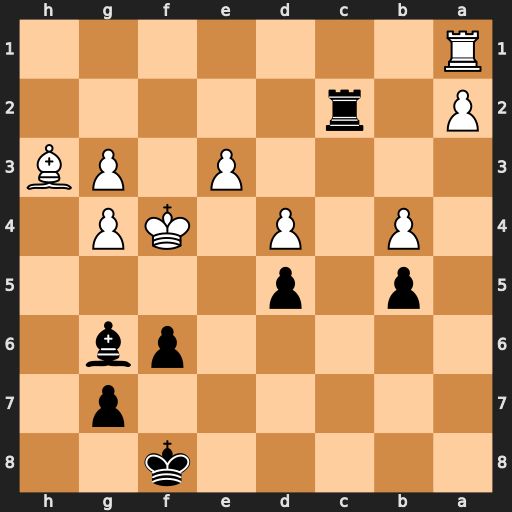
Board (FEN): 5k2/6p1/5pb1/1p1p4/1P1P1KP1/4P1PB/P1r5/R7
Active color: b
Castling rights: -
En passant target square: -
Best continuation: Rf2#